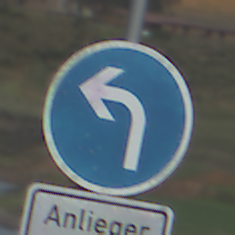
Verkehrszeichen: VorgeschriebeneFahrtrichtungLinks
Zusatzzeichen unten: PersonengruppenFrei1
Umgebung: Outdoor, RoadRail
Tageszeit: SunriseSunset
Wetter: PartlyCloudy
Licht: Natural
Jahreszeit: NotSpecified
Kontrast: LowContrast